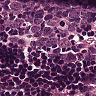
Metastatic tissue present: no